Interaction volume radius: 10 \u00c5
Interaction volume height: 20 \u00c5
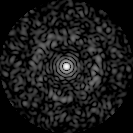
Disorder parameter: 0.8248